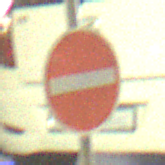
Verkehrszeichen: VerbotDerEinfahrt
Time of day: NotSpecified
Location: Indoor (Special)
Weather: NotSpecified
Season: NotSpecified
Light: Artificial